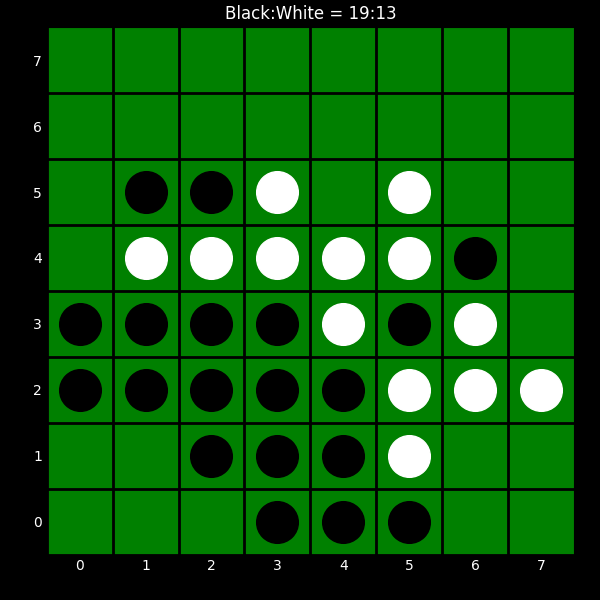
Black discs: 19
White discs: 13